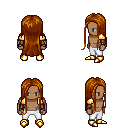
a pixel art fantasy rpg character, male body template, human, dark skin, gold arm armor, white pants, brunette extra-long hairstyle, leather bracers, gold boots, four views (front, back, left, right), 2x2 character sprite sheet, small pixel art, hard edges, no anti-aliasing